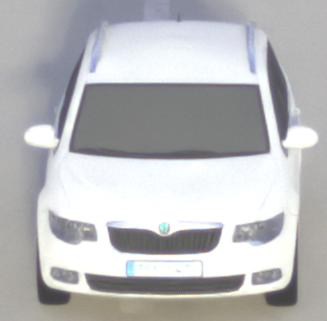
Make: Skoda
Model: Superb Combi 1.4 TSI
Detailed model: Superb (II) Combi
Model produced from: 2010/01
Model produced until: 2011/10
Doors: 5
Color: white
Road condition: dry road
Daytime: morning or afternoon
Contrast: medium contrast